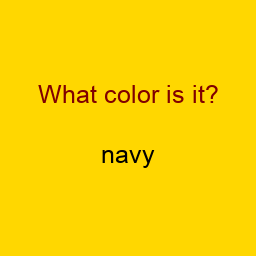
Color: black
Color name shown: navy
Background color: gold
Question text color: maroon